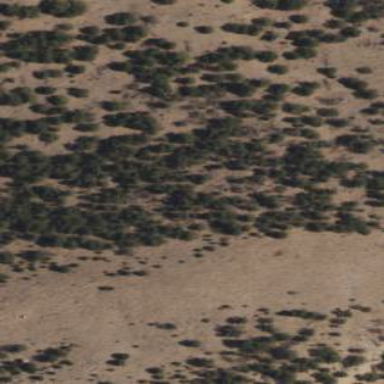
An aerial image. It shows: Patch of scrub vegetation.